Interaction volume radius: 5 \u00c5
Interaction volume height: 10 \u00c5
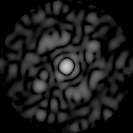
Disorder parameter: 0.7896